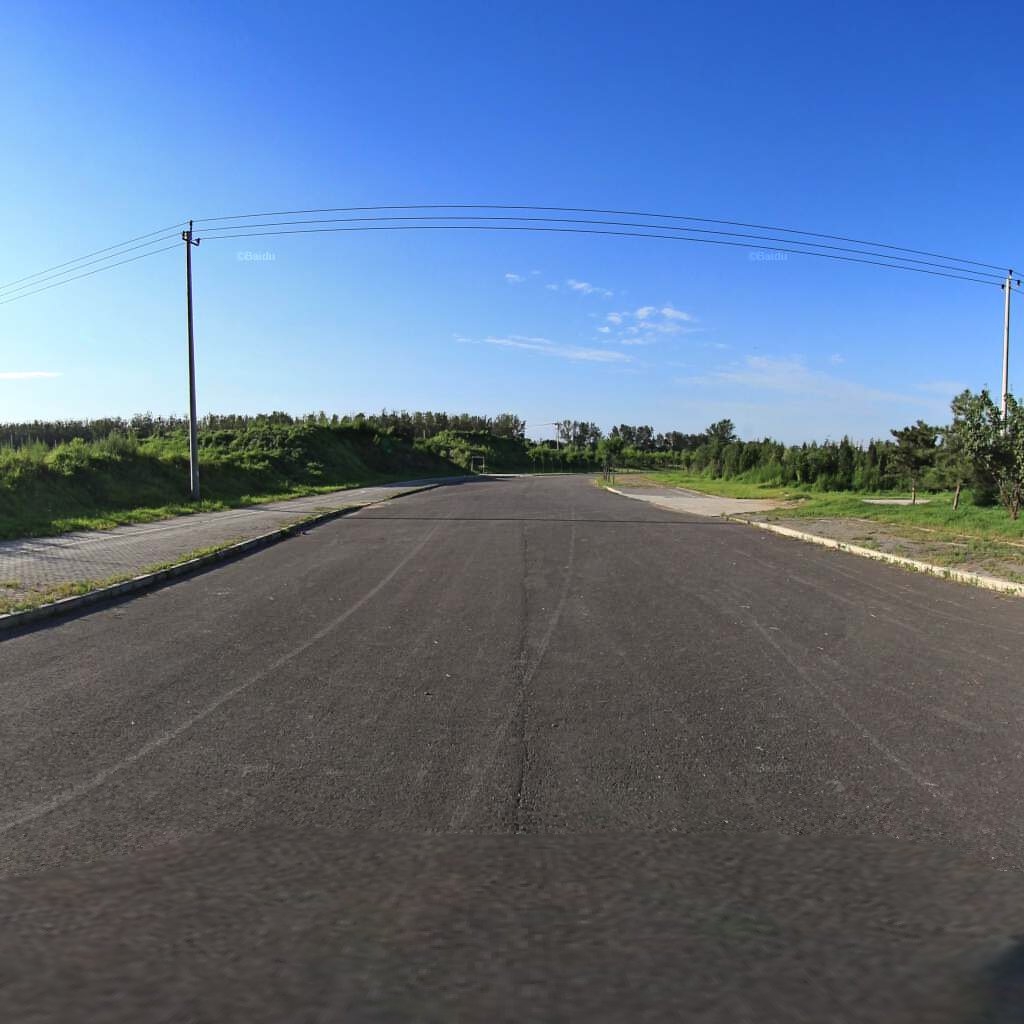
Region: Haidian
Road damage annotations: longitudinal crack